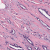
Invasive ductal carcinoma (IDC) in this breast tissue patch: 1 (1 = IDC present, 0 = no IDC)